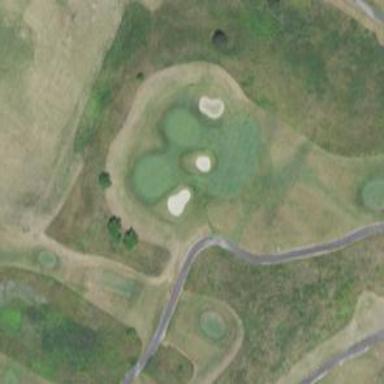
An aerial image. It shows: Golf hole.